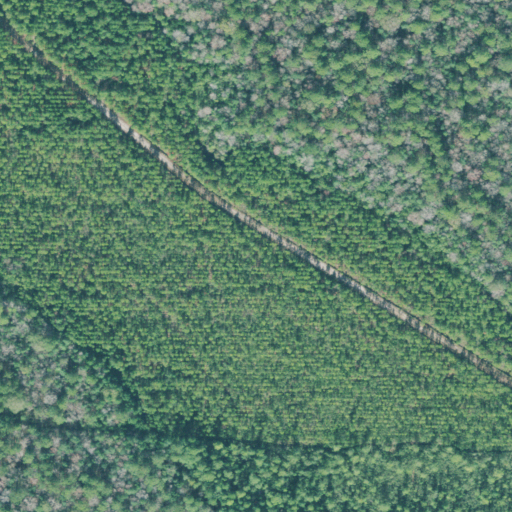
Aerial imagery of island in Georgia named Huckleberry Island containing only woody wetlands